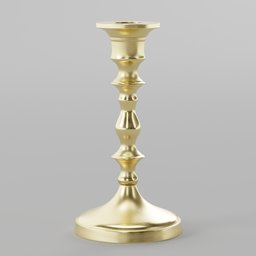
Label: decoration